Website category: sports
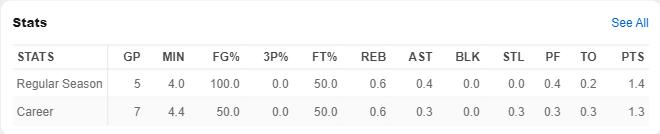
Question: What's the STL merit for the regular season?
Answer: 0.0

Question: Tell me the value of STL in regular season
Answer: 0.0

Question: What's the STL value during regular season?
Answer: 0.0

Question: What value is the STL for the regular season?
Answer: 0.0

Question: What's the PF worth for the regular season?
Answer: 0.4

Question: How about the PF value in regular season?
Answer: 0.4

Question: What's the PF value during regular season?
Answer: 0.4

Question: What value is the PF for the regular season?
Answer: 0.4

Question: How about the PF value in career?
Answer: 0.3

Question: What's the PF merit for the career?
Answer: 0.3

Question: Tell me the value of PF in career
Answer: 0.3

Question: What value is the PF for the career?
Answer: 0.3

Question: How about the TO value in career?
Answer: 0.3

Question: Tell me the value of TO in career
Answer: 0.3

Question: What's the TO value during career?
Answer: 0.3

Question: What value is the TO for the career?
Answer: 0.3

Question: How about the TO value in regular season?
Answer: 0.2

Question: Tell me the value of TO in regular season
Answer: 0.2

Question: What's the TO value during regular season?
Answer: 0.2

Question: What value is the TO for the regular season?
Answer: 0.2

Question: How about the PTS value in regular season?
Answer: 1.4

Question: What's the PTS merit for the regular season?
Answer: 1.4

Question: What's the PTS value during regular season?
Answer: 1.4

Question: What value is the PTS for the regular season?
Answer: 1.4

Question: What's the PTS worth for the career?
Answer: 1.3

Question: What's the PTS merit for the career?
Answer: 1.3

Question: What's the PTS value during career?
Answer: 1.3